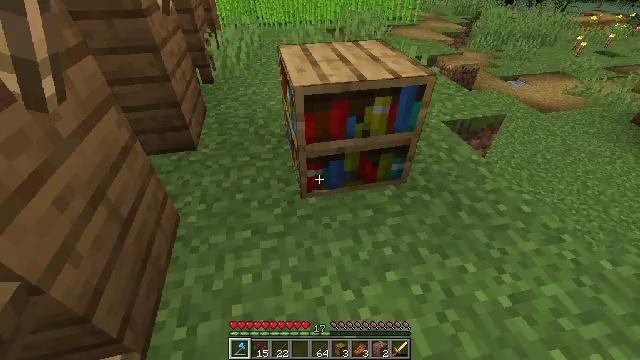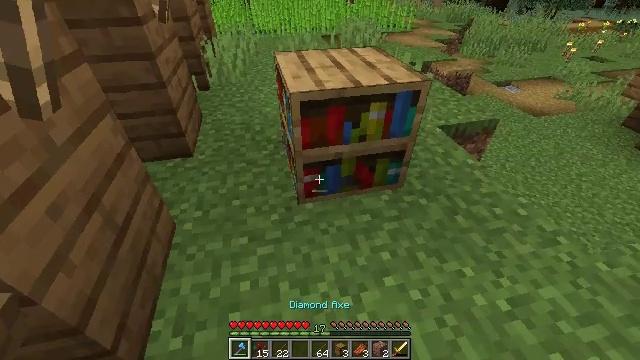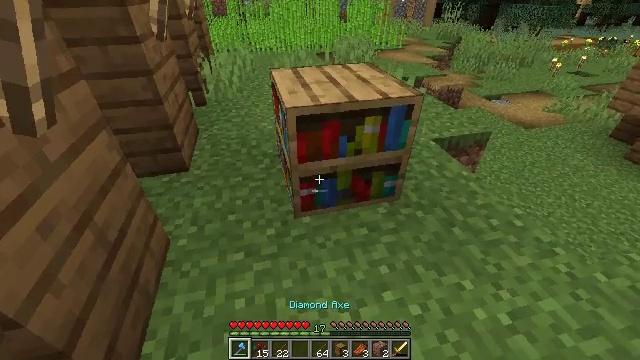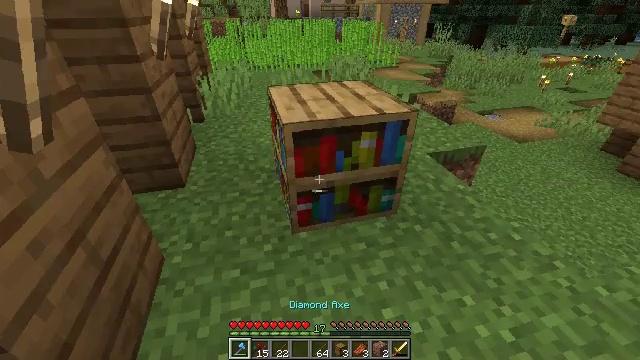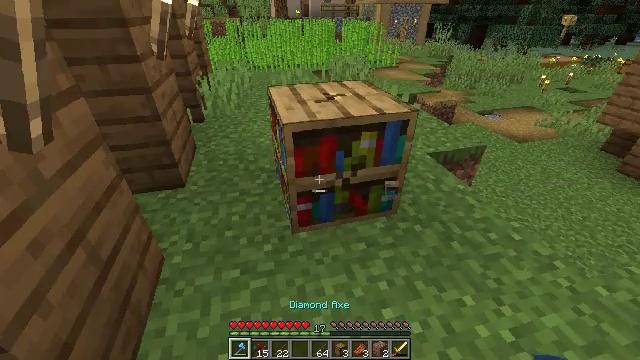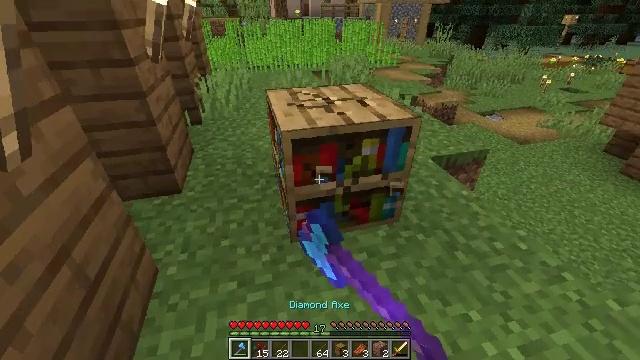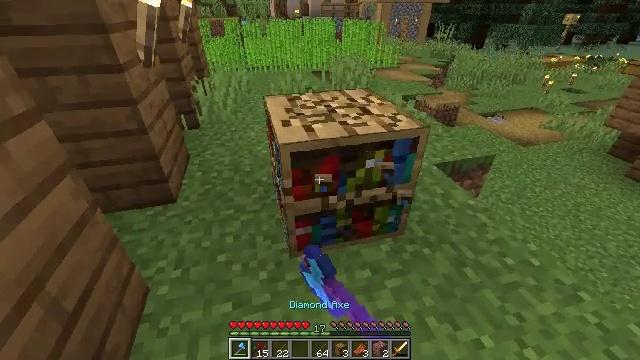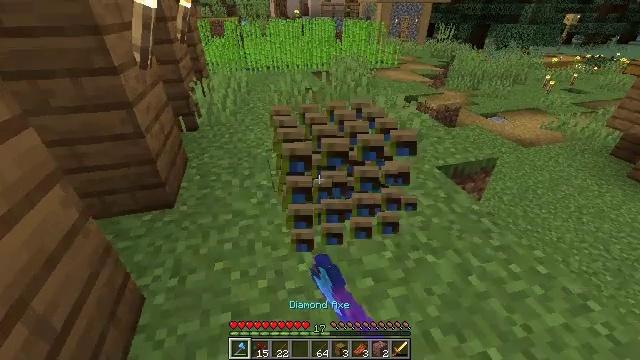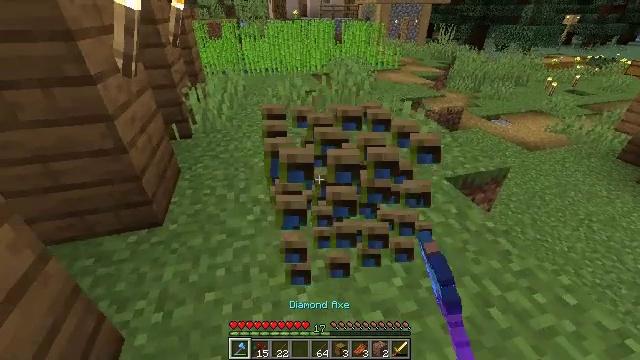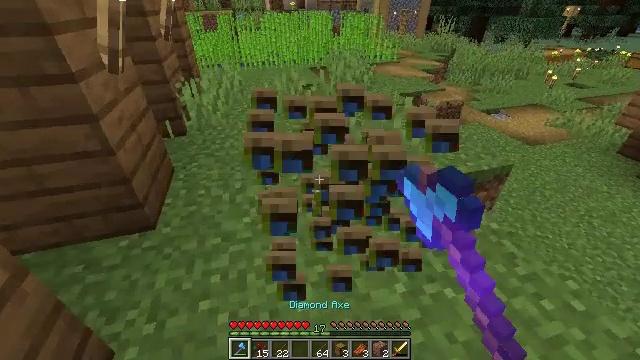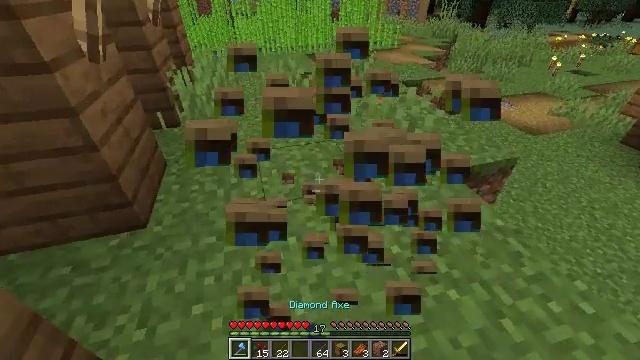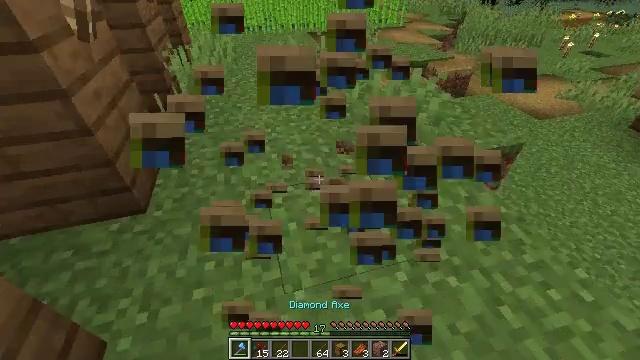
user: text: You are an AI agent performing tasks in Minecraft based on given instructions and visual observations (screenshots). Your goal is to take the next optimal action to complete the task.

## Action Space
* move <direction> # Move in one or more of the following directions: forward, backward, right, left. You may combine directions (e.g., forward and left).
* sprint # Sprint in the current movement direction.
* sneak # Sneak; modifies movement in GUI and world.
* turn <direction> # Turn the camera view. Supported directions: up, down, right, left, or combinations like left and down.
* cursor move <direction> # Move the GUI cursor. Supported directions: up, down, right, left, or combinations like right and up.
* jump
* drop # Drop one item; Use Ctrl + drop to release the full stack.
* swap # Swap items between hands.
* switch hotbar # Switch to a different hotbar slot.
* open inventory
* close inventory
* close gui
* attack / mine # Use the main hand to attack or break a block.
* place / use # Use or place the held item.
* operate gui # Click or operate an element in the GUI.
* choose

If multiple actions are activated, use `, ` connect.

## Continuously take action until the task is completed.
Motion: motion action
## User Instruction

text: Attack the bookshelf to recycle it.
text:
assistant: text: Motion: turn up, switch to hotbar 1
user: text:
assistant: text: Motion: turn right and up
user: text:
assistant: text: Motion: turn up
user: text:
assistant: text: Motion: attack / mine
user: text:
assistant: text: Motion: move forward, attack / mine
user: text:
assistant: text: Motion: move forward, attack / mine
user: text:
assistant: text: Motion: move forward, attack / mine
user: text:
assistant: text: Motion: move forward, attack / mine
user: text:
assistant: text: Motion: turn down, attack / mine
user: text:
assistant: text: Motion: turn down, attack / mine
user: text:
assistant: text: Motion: turn down, attack / mine
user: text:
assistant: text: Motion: attack / mine